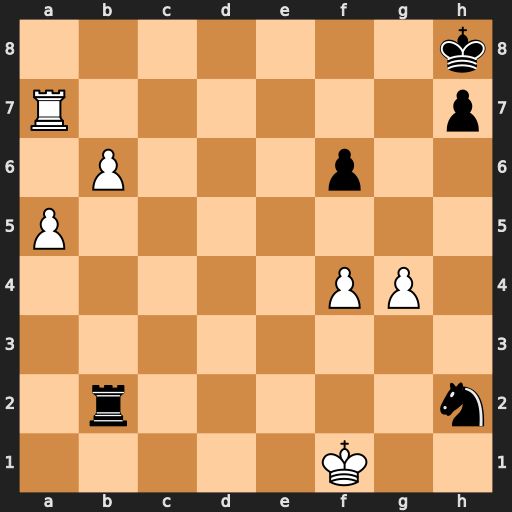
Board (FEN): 7k/R6p/1P3p2/P7/5PP1/8/1r5n/5K2
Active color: w
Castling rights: -
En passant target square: -
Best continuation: Ke1 Nf3+ Kd1